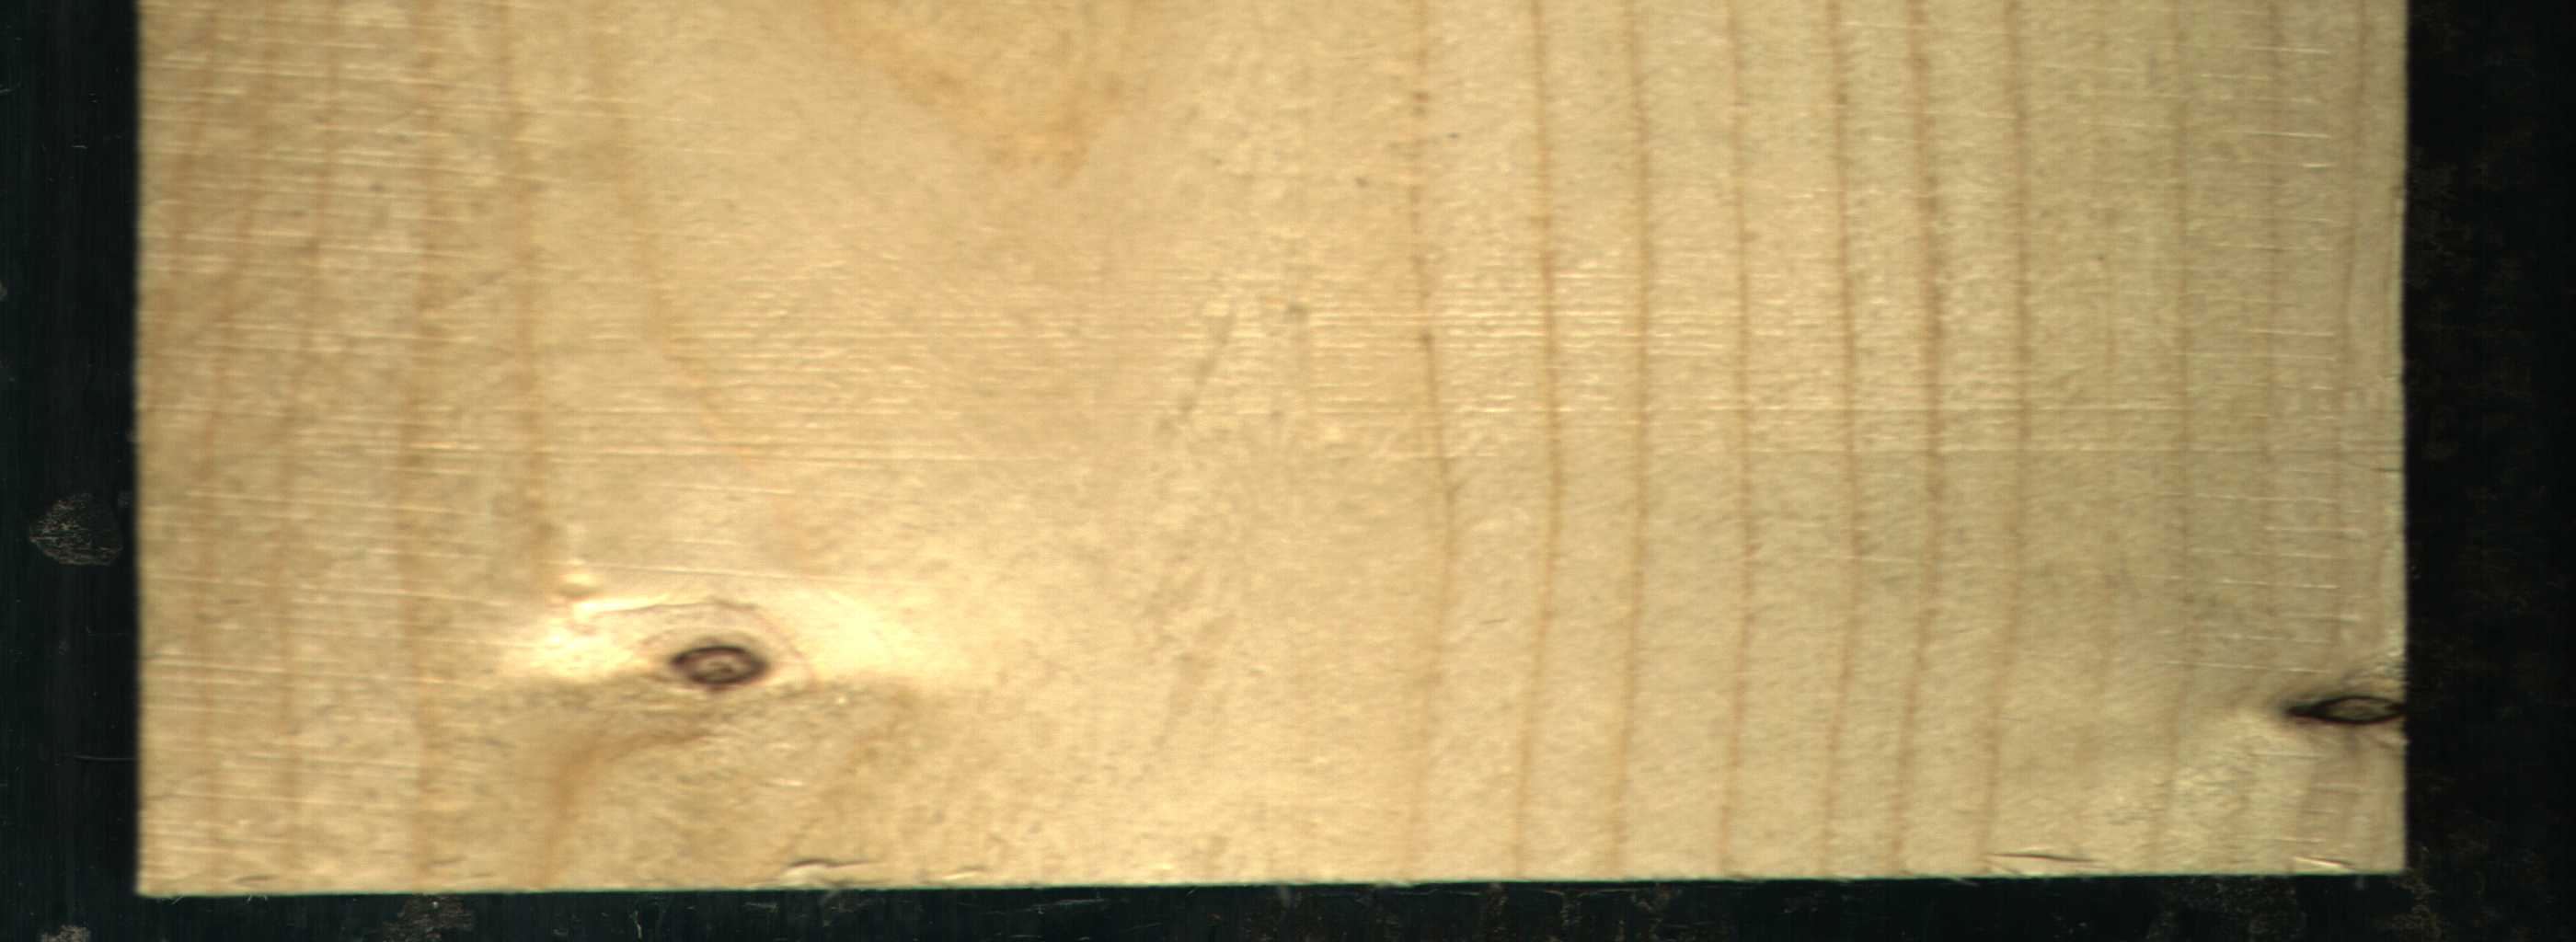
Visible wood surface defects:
Dead_Knot
Live_Knot